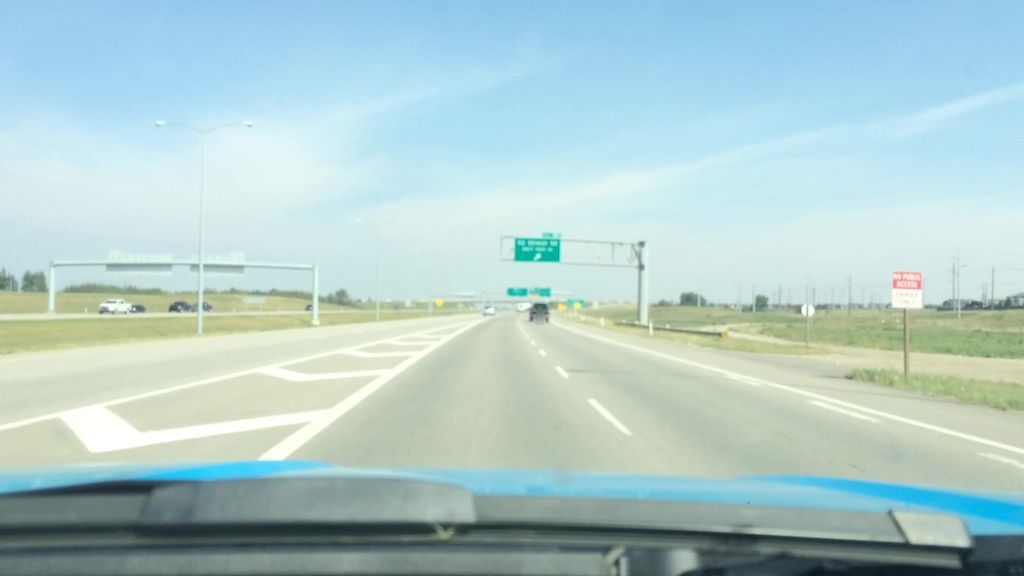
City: calgary